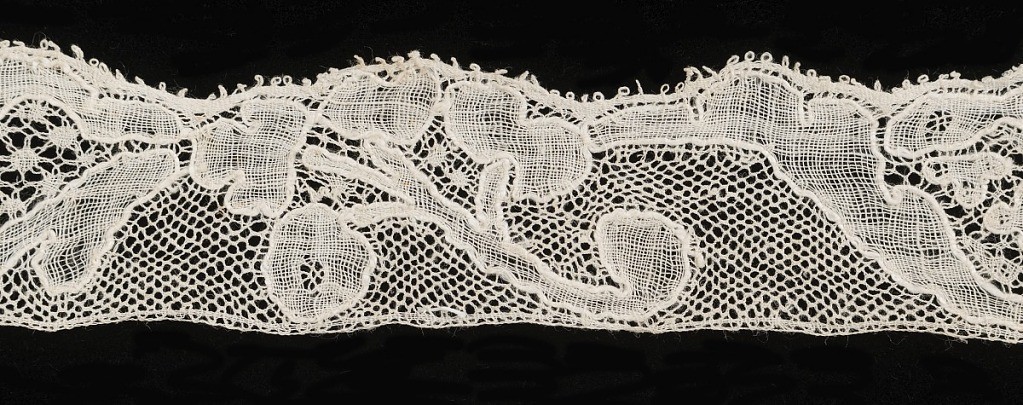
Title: Border
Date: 18th century
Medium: linen Technique: bobbin lace, Mechlin style
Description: Louis XV pattern, leaf scroll, different stitches.